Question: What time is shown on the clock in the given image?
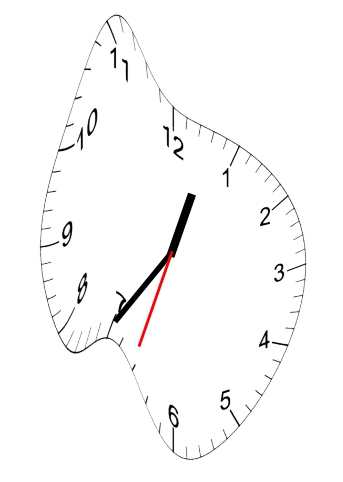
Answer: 12:35:33